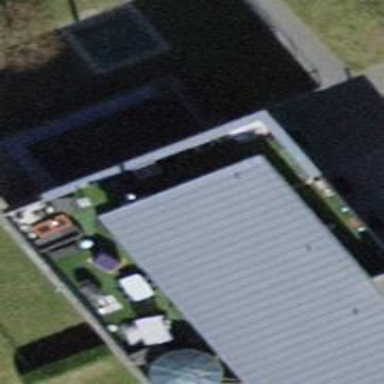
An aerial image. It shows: Kindergarten.